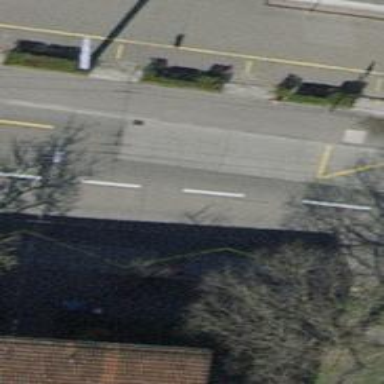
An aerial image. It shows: Tram crossing on the railway.